Question: I would like PHP to check the directory of selection i input in variable and out put the Folder, Files, Permission (writable or not writable) at same time.
'''
<?php
$directorySelection = '../app/';
if (file_exists($directorySelection)) {
if ($existence = opendir('../app')) {
while (false !== ($files = readdir($existence))) {
if ($files != "." && $files != ".." && $files != ".DS_Store") {
echo '<table>';
echo '<tr>';
echo '<td style="width: 90%; padding: 10px;">'. $files .'</td>';
if (is_writable($files)) {
echo '<td><span class="label label-success">Writable</span></td>';
} else {
echo '<td><span class="label label-danger">Not writable</span></td>';
}
echo '<td>'. substr(sprintf('%o', fileperms($files)), -4) . '</td>';
echo '</tr>';
echo '</table>';
}
}
closedir($existence);
}
} else {
echo '<div class="alert alert-warning" role="alert">Application Directory doesn't exist <a role ="button" data-toggle="alertInfo" placement="left" title="Application Directory" data-content="Please set your Application Directory, so that the installer can check for folder, files and there Permissions "> <span class="glyphicon glyphicon-info-sign floatRight"></span></a></div>';
}
?>
'''

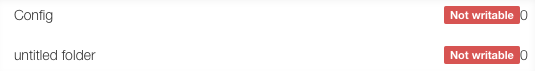
Answer: the problem is with your '$files' variable, as it doesn't contain the full path, only the name, and it is checking from CWD.
Your code is testing for the file perms based on the CWD, but your files are not located in the CWD. so prefix the '$files' with the name of the directory such as
'''
if ($files != "." && $files != ".." && $files != ".DS_Store") {
$filepath = $directorySelection . $files;
....
if (is_writable($filepath)) {
.....
substr(sprintf('%o', fileperms($filepath)), -4)
'''
And it should read the file correctly. Then use '$files' if you want the name, and '$filepath' for function that take a filename.
(interior code not shown as to not clutter it up)